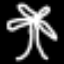
Label: palm tree